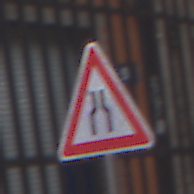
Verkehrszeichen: VerengteFahrbahn
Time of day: MorningAfternoon
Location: Outdoor (Urban)
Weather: Overcast
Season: NotSpecified
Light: Natural